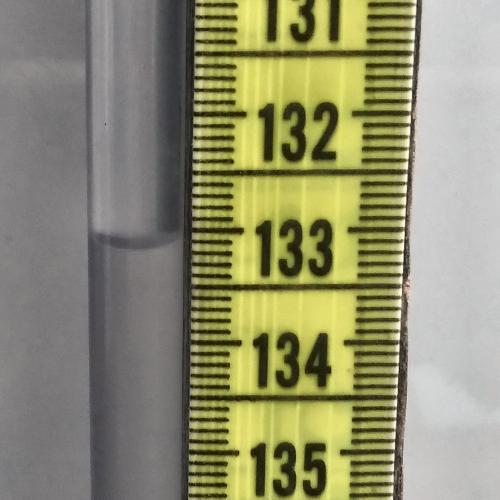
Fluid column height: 133.1 cm